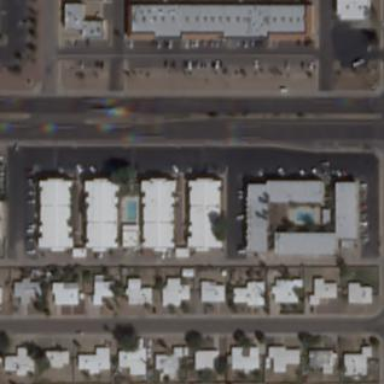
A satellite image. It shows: Residential area with apartments.